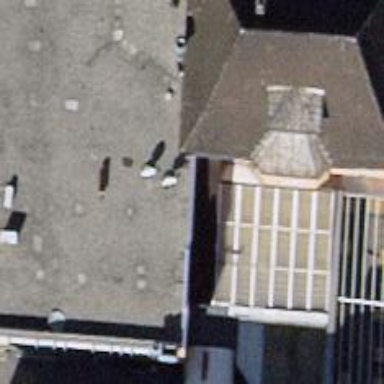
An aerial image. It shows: Building with hipped roof.